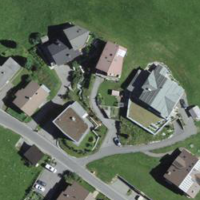
EUNIS habitat code: 54
Species observed at this site:
Silene acaulis
Leontopodium nivale